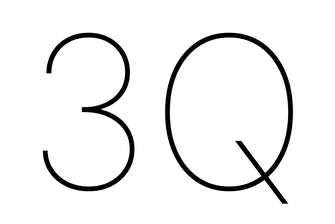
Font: Inter_Thin